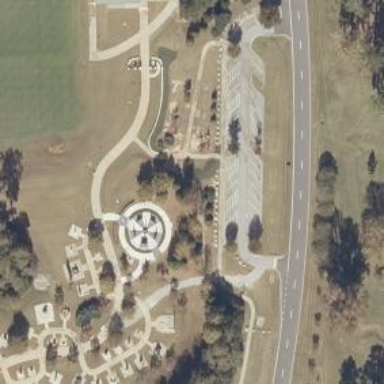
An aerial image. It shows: Historic memorial.